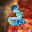
Label: 2